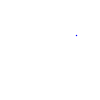
Particle: pion